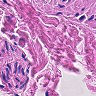
Metastatic tissue present: no